Field crop: maize
Growth stage: 1
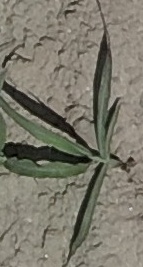
Species: sorghum